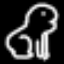
Label: frog